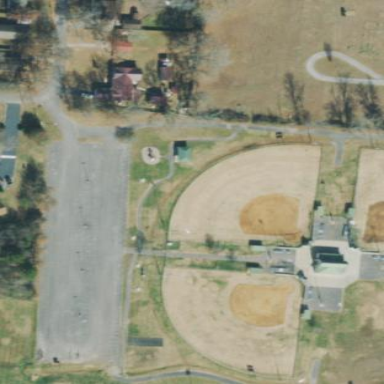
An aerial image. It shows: Softball pitch for leisure and sport activities.